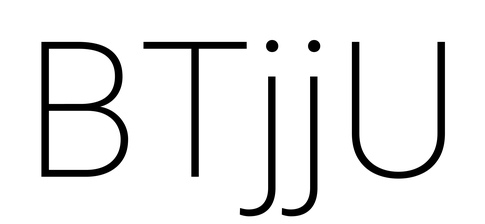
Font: Roboto_ExtraLight